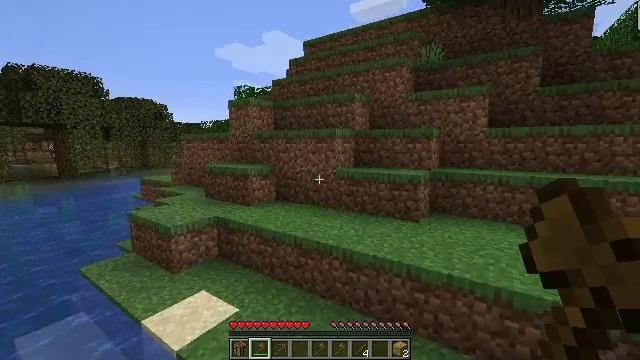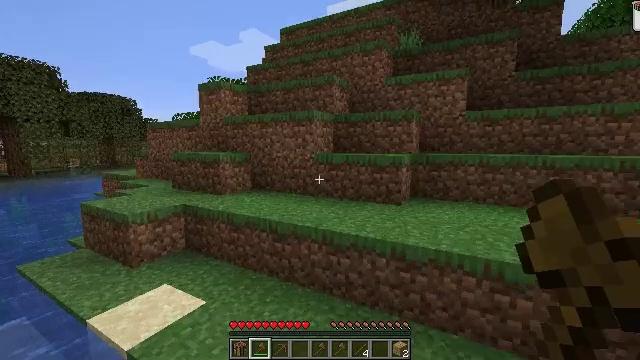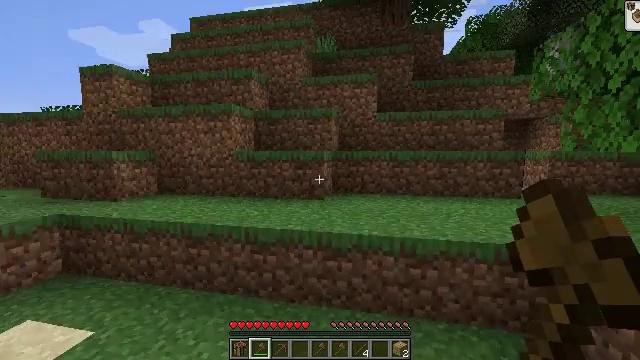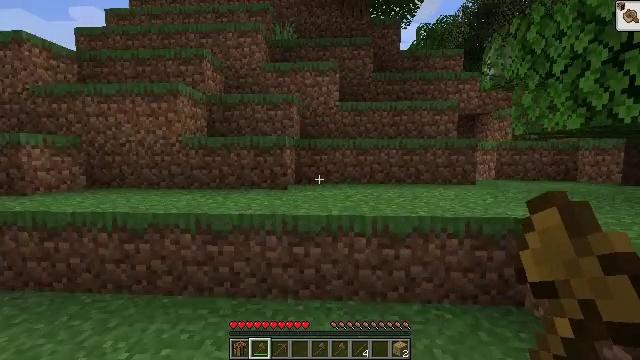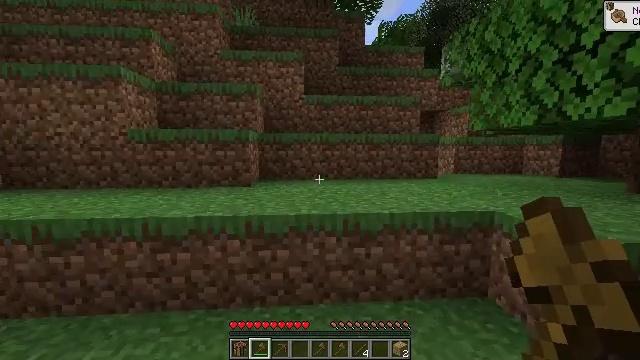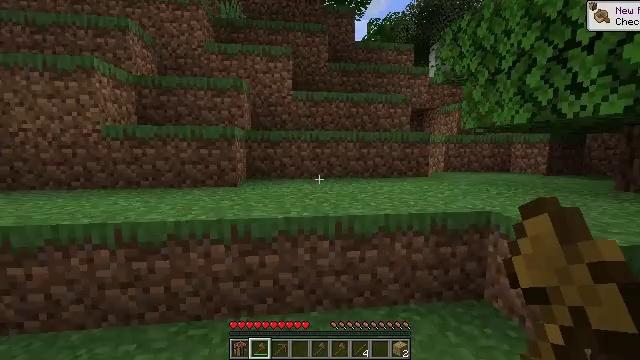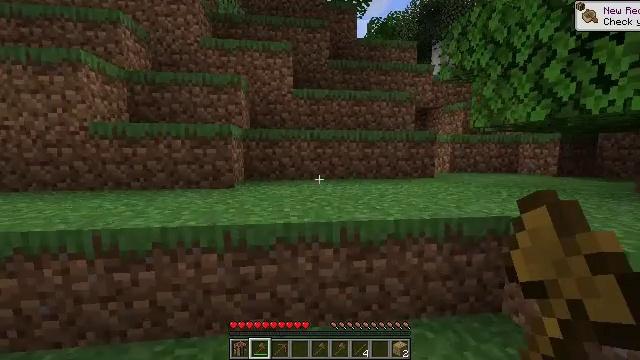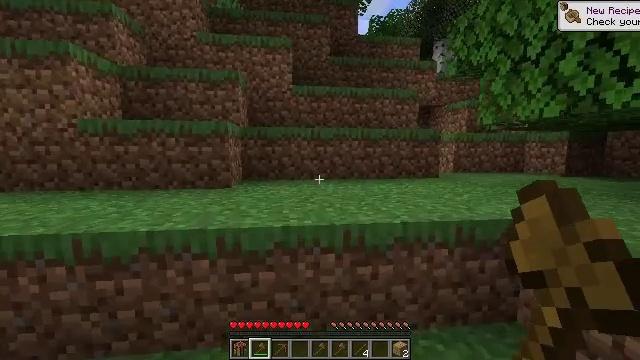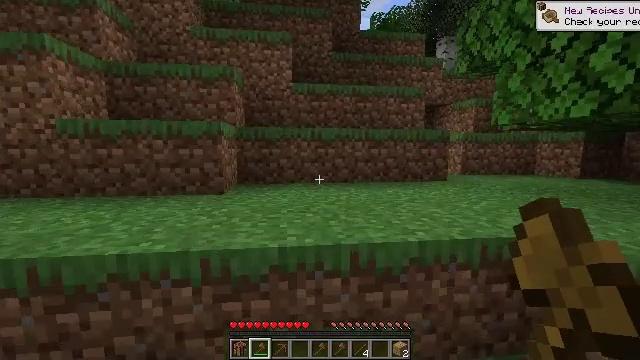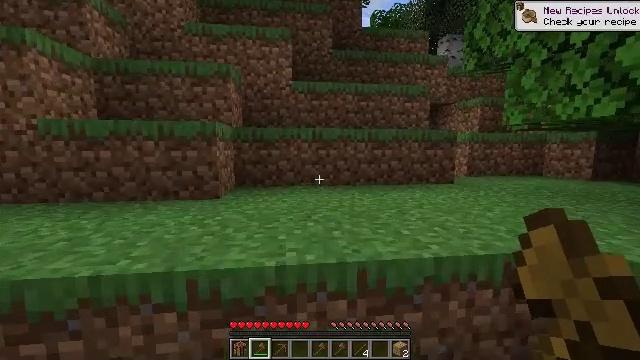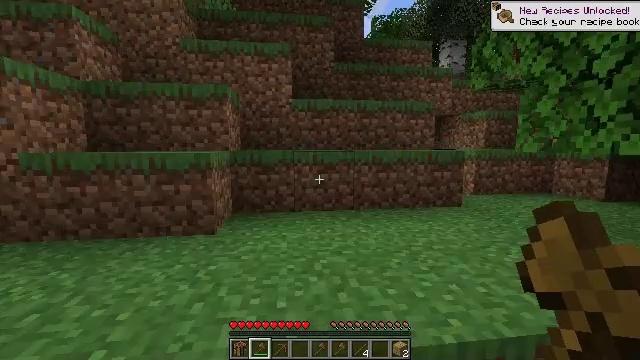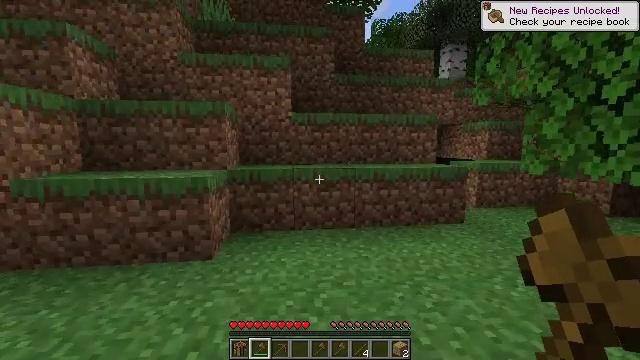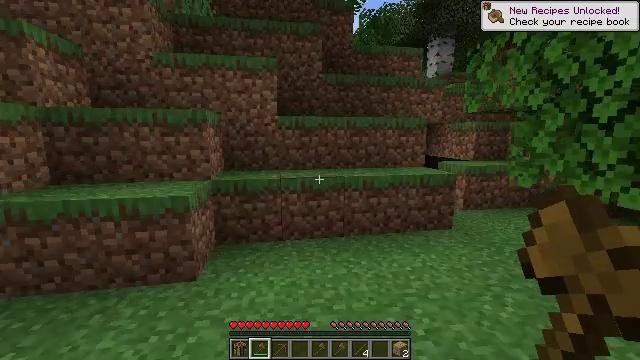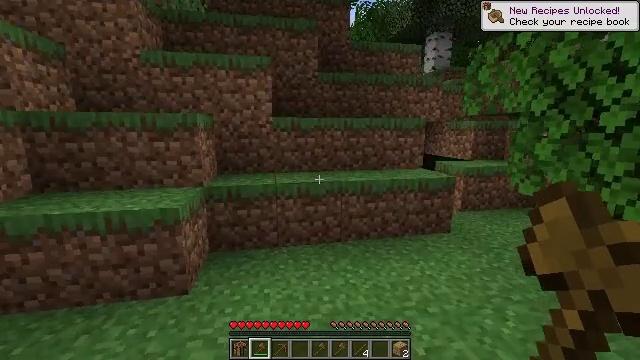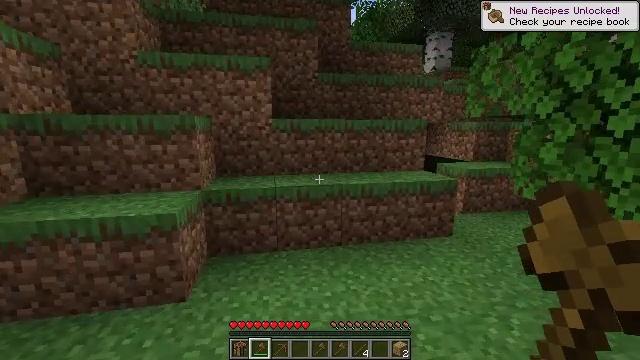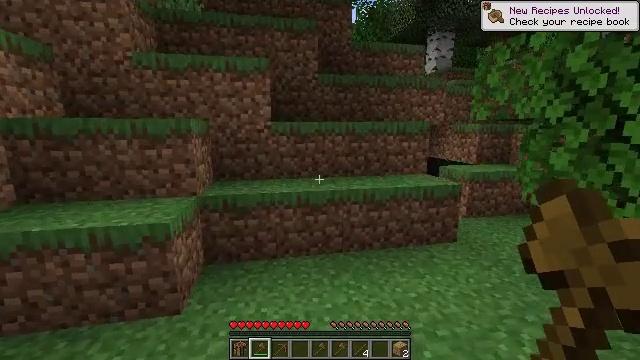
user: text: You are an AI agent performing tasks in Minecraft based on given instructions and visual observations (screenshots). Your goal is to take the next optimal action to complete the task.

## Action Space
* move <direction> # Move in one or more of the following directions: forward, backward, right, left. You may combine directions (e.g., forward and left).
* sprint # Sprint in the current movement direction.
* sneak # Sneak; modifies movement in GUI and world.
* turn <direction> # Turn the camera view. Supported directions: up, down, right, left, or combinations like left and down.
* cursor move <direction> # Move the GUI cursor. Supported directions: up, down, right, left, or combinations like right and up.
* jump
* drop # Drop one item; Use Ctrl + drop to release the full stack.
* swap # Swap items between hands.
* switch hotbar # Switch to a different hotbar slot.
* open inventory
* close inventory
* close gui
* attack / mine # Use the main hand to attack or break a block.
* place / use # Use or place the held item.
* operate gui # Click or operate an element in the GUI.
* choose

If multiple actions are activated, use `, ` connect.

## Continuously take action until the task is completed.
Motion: motion action
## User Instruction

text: Hunt a salmon.
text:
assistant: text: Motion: move forward, turn right
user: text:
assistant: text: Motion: move forward, turn right and up
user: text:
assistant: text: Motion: move forward, turn right
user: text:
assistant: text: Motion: move forward, turn right and down
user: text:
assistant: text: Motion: move forward, turn right
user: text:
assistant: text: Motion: move forward
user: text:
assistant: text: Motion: move forward
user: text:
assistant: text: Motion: move forward
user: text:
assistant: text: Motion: move forward
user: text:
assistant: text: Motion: move forward, jump
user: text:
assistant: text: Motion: move forward, jump
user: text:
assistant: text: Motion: move forward, turn right and down, jump
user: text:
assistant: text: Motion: move forward, turn down, jump
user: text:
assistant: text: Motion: move forward, jump
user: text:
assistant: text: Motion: move forward
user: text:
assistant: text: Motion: move forward, turn left and down
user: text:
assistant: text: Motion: move forward, turn left and down
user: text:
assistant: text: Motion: move forward, turn left
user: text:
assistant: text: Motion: move forward, turn left
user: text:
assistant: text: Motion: move forward, turn left
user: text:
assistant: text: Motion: move forward, turn left
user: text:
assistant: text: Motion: move forward, turn left
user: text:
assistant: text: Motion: move forward
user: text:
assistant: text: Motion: move forward
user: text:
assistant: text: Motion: move forward
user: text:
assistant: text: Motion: move forward, jump
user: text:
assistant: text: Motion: move forward, turn left, jump
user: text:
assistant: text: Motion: move forward, turn left, jump
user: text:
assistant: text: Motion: move forward, turn left, jump
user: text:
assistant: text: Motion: move forward, turn left